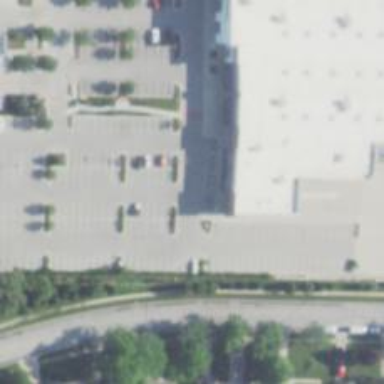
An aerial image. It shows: Parking space is available.